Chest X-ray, PA view. Patient: 52 years old, sex M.
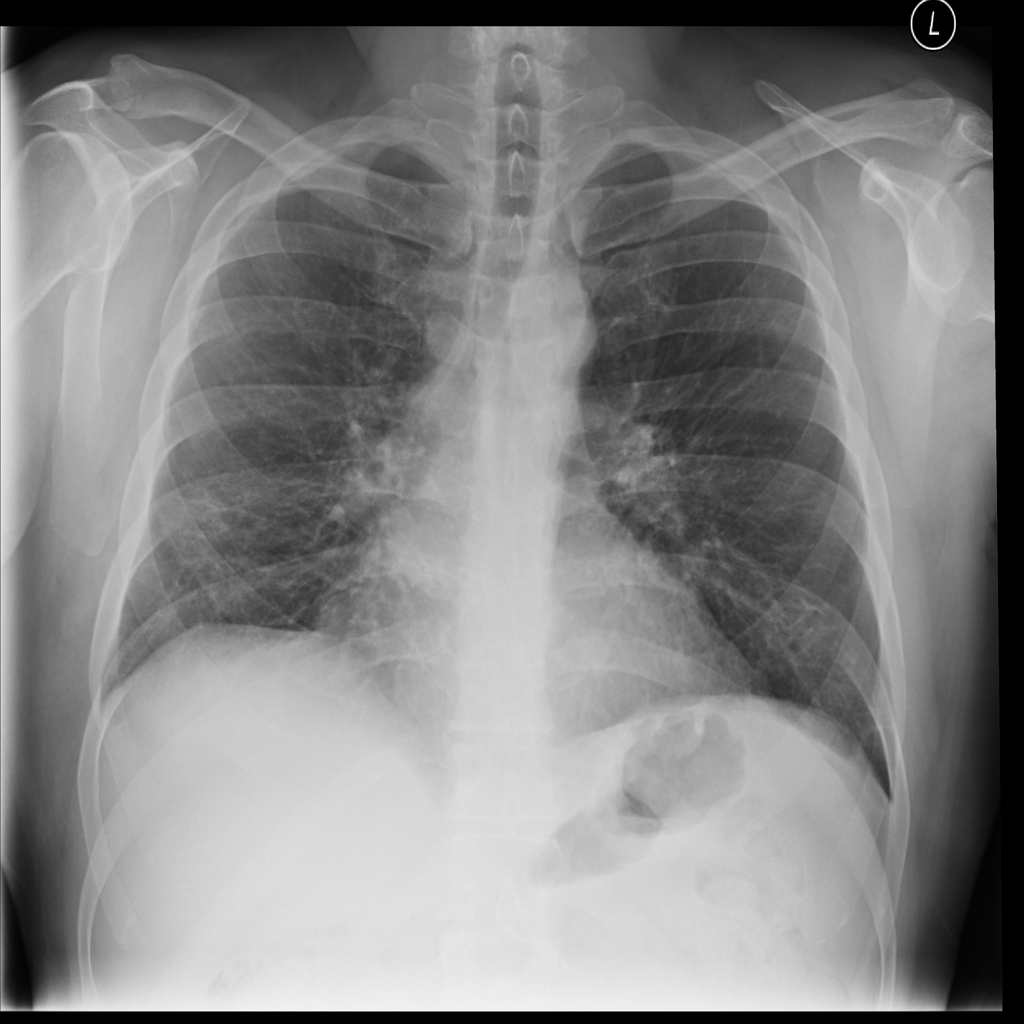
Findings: Pneumonia